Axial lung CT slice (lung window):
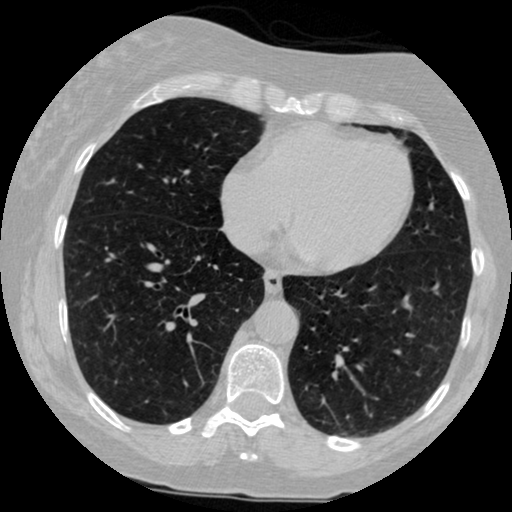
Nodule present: no